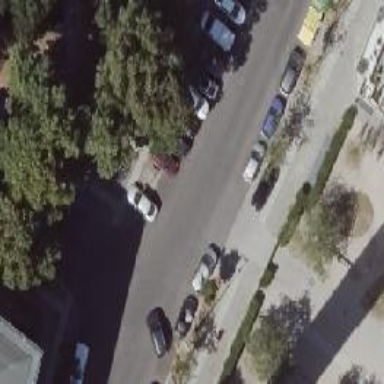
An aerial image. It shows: Residential road with asphalt surface and separate sidewalks. There is parallel parking on the left side of the street and half-on-kerb perpendicular parking on the right side.